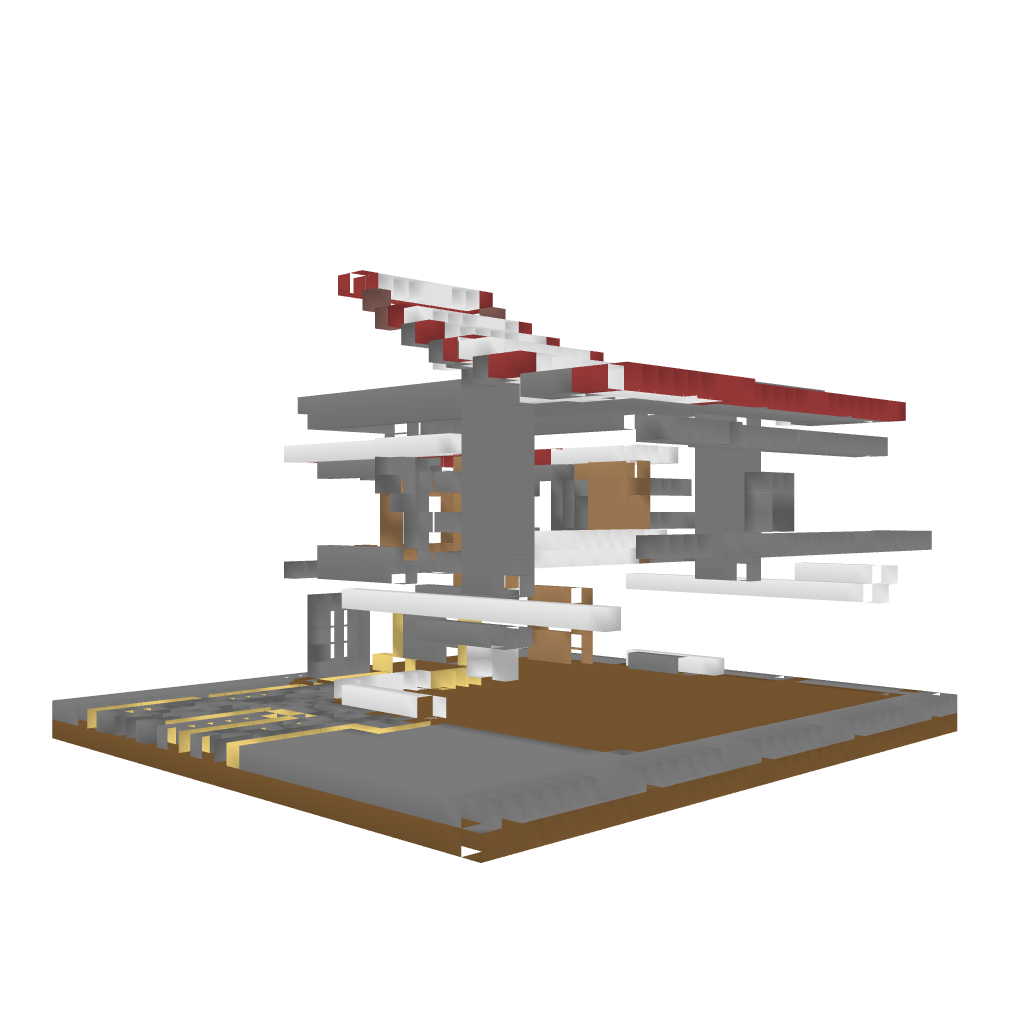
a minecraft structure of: Modern House [D.I.Y Interior] bad low quality